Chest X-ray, AP view. Patient: 49 years old, sex M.
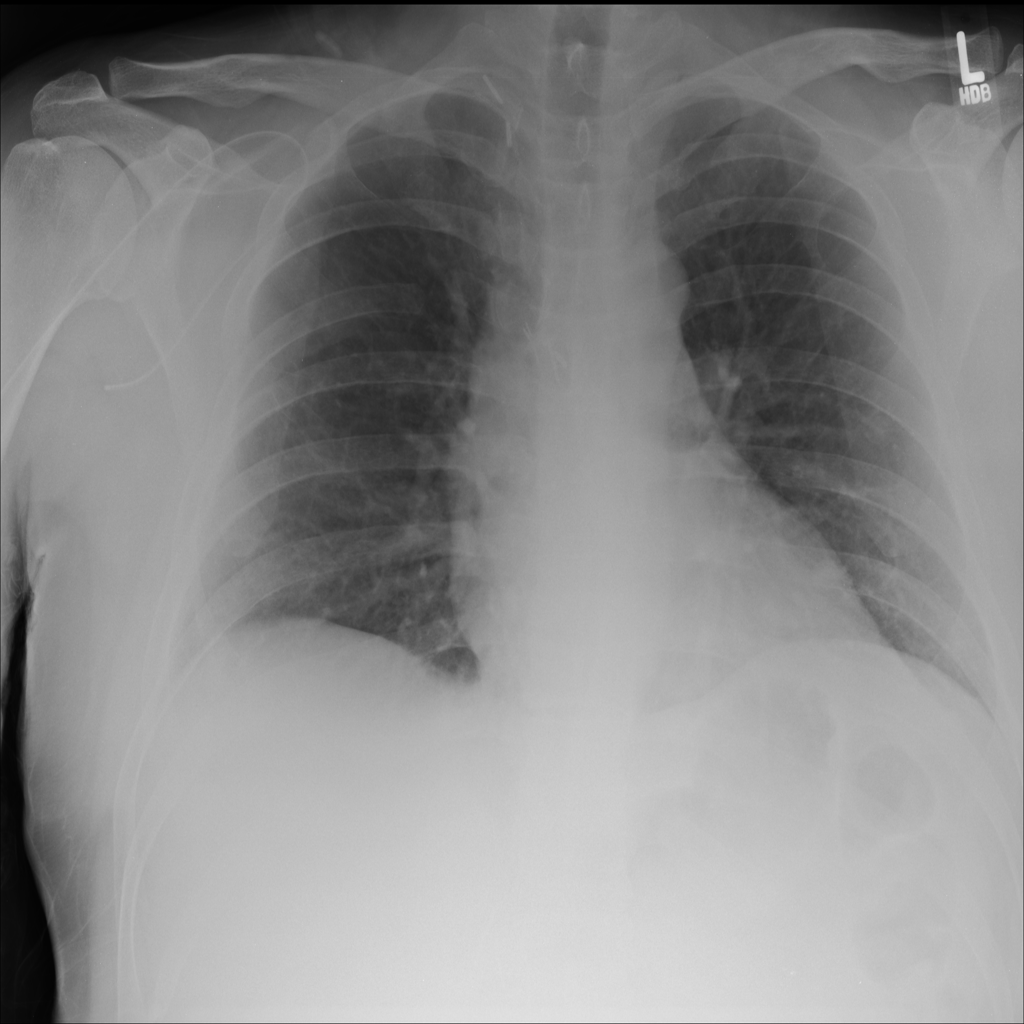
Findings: No Finding